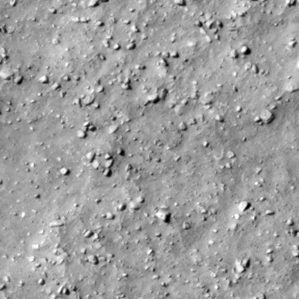
Label: non_frost